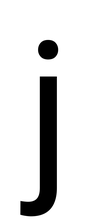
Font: Roboto_Regular